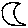
Label: moon